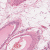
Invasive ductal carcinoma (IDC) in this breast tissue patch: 0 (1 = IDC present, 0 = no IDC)